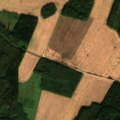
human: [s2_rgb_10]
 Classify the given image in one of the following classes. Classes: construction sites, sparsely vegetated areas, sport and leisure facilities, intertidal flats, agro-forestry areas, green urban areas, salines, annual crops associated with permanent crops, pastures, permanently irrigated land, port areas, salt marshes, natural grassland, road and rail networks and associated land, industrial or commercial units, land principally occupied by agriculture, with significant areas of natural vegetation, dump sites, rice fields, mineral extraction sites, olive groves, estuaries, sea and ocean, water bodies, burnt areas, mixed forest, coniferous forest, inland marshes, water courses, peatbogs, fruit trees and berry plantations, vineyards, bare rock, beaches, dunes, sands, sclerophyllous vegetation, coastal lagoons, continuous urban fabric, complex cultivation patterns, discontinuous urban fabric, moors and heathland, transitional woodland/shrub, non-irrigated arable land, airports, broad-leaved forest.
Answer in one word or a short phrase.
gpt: non-irrigated arable land, land principally occupied by agriculture, with significant areas of natural vegetation, broad-leaved forest